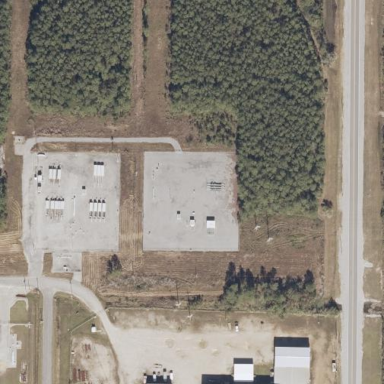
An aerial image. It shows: Fence surrounding measurement substation.